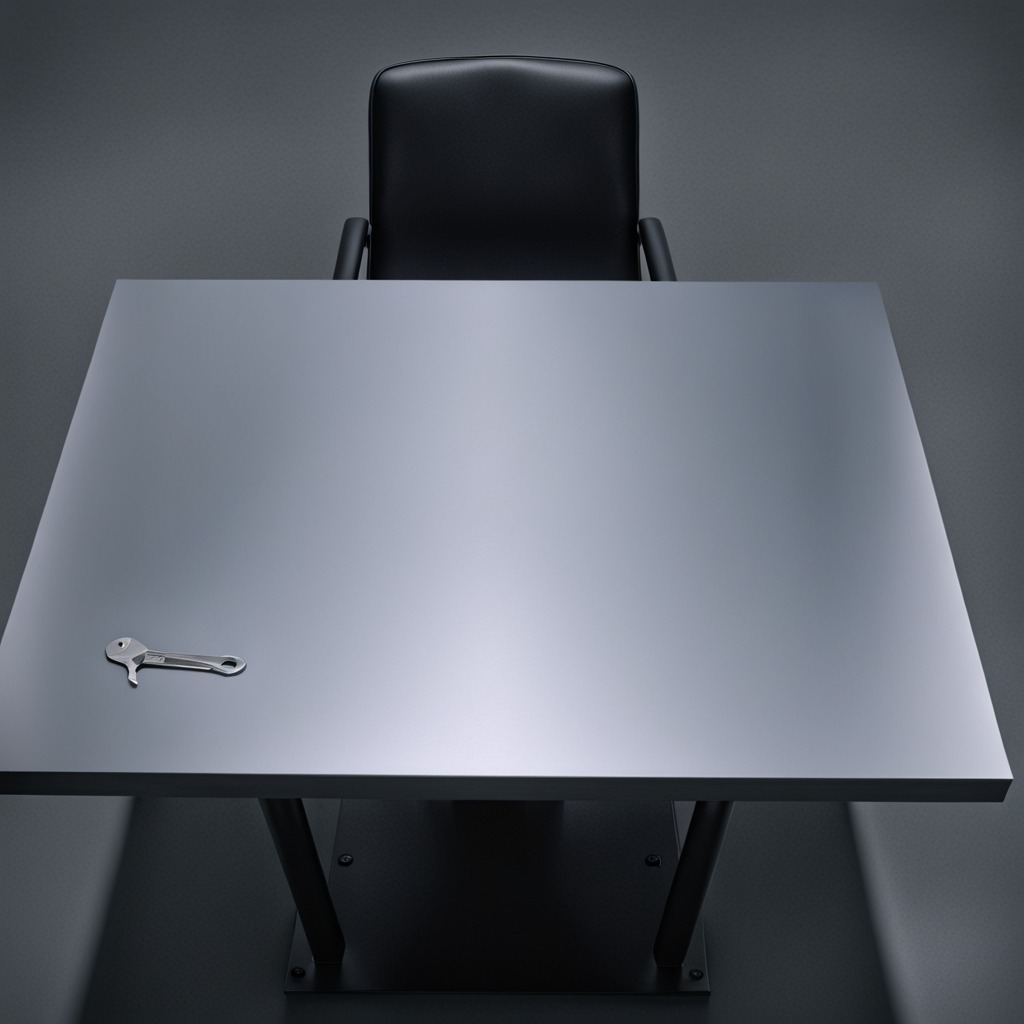
An wrench lies on the clean empty table in the basement in the evening.